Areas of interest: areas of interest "Hospital"
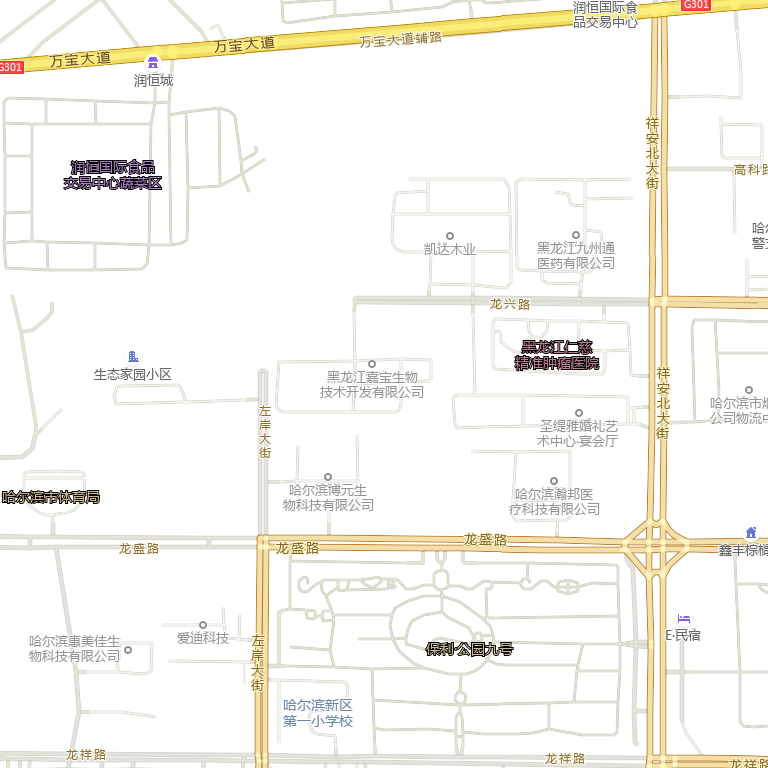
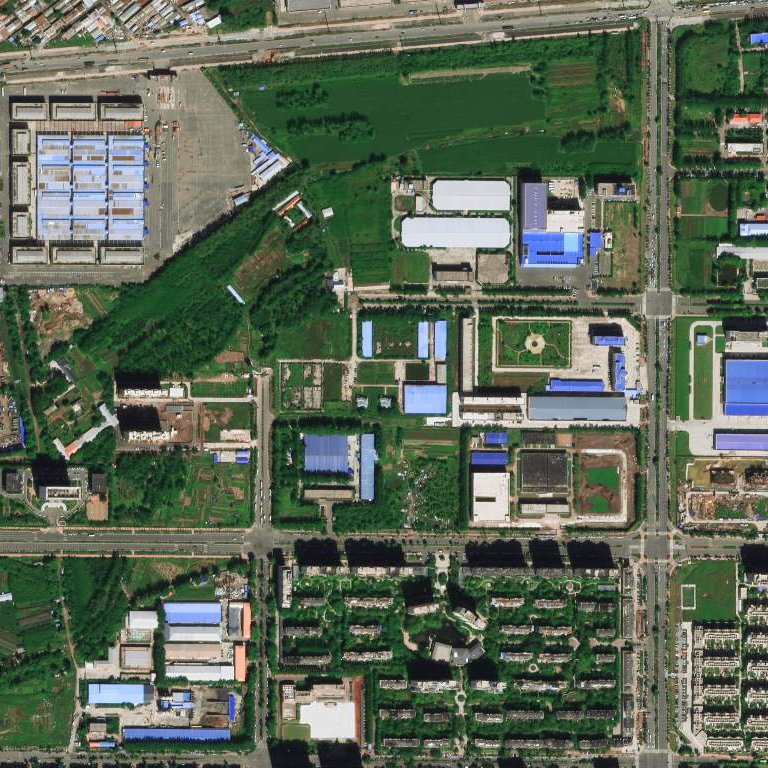